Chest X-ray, AP view. Patient: 68 years old, sex F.
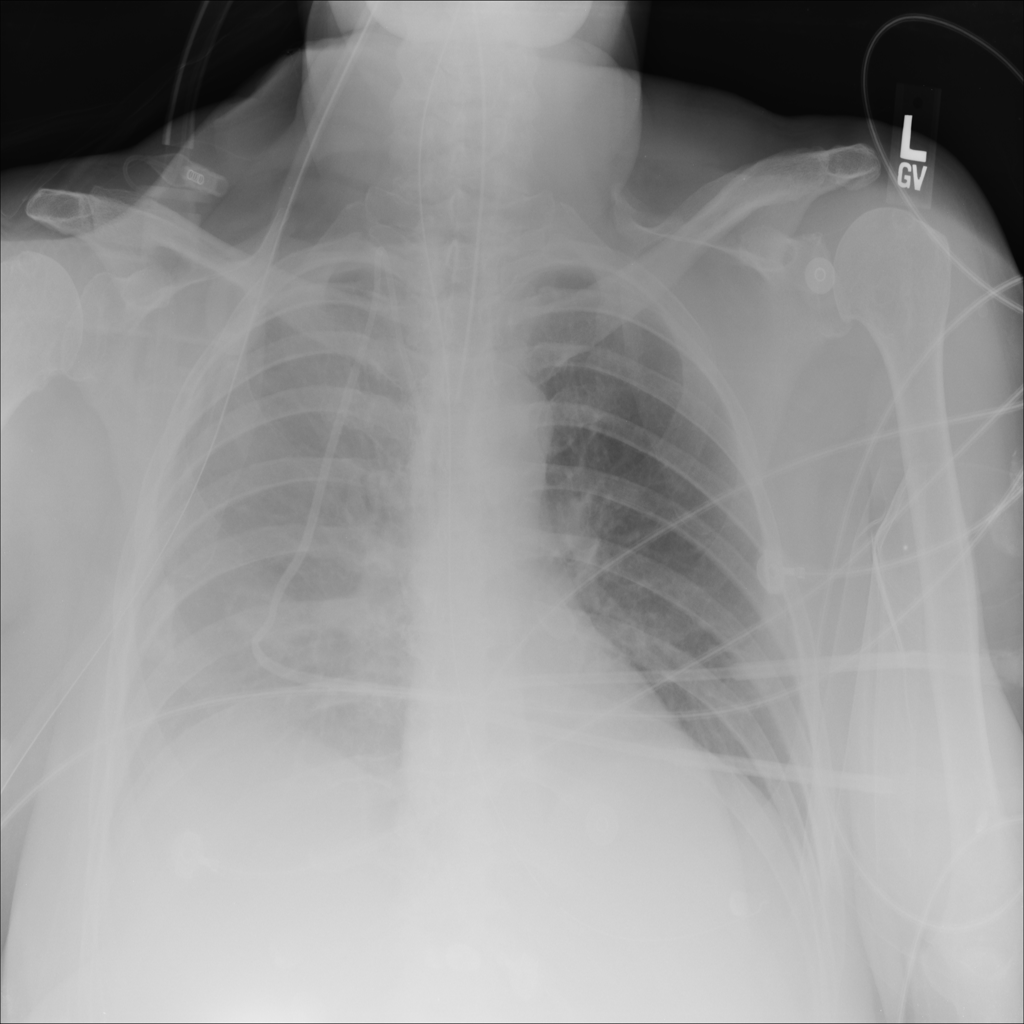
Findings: Atelectasis, Effusion